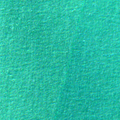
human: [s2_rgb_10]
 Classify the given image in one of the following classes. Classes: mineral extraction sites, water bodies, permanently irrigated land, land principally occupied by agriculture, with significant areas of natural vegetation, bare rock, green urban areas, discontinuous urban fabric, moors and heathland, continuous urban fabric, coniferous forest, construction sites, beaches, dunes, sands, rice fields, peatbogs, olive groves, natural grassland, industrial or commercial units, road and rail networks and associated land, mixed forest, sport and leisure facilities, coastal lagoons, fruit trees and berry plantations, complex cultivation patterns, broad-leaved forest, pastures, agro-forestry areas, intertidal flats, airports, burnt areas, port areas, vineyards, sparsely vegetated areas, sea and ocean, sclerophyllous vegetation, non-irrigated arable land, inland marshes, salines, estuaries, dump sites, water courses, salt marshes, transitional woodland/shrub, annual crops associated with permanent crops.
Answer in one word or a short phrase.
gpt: sea and ocean